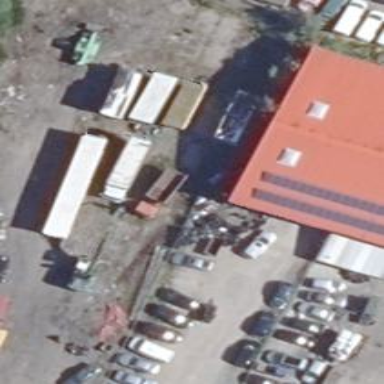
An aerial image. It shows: Commercial building with gabled roof.